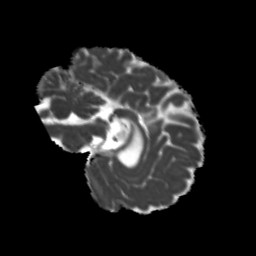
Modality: MD
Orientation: sagittal
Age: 27
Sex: female
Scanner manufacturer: siemens
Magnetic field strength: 3 T
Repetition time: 5.25 s
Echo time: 0.08 s